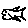
Label: fish